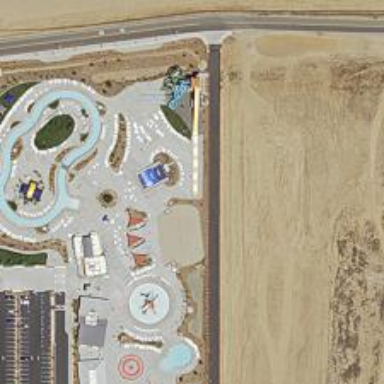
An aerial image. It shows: Water slide attraction.